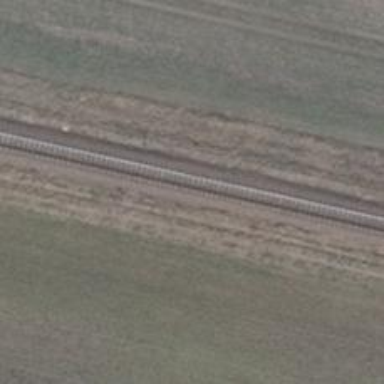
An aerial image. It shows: Railway signal.